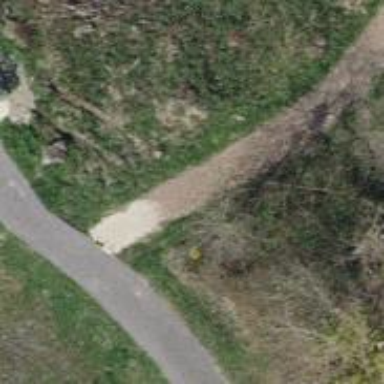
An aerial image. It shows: Path with woodchips surface.